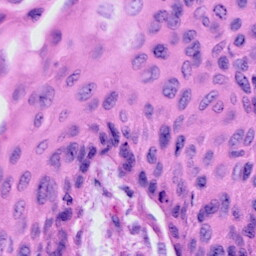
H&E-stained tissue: Cervix